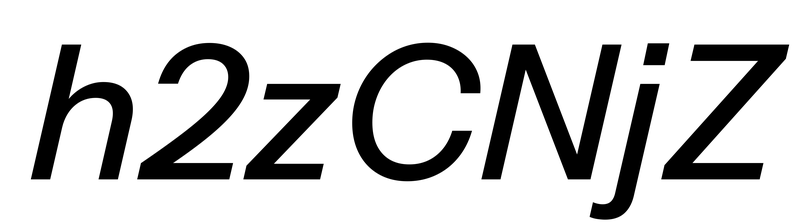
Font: InstrumentSans-Italic_Medium_Italic